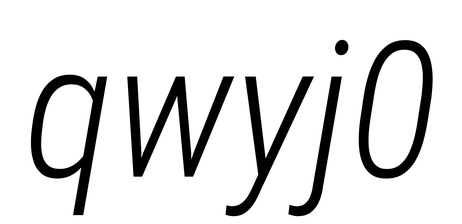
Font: Roboto-Italic_Condensed_Light_Italic